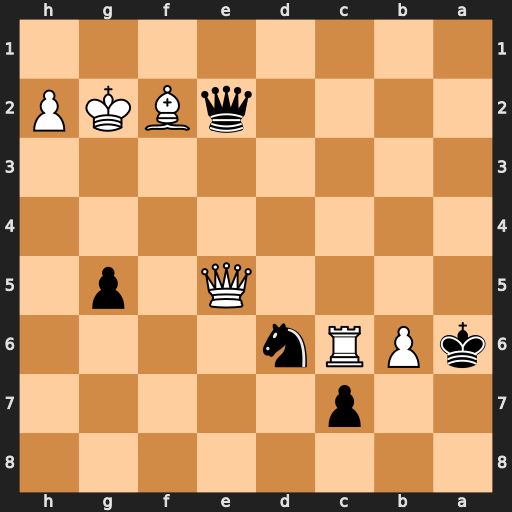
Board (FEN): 8/2p5/kPRn4/4Q1p1/8/8/4qBKP/8
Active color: b
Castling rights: -
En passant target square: -
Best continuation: Qxe5 bxc7+ Kb7